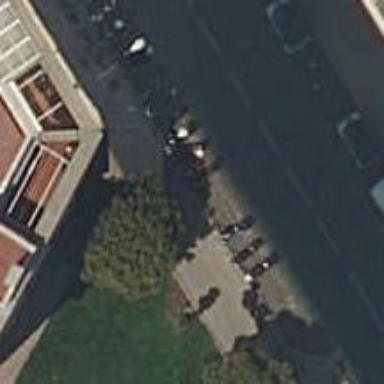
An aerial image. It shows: Motorcycle parking facility.